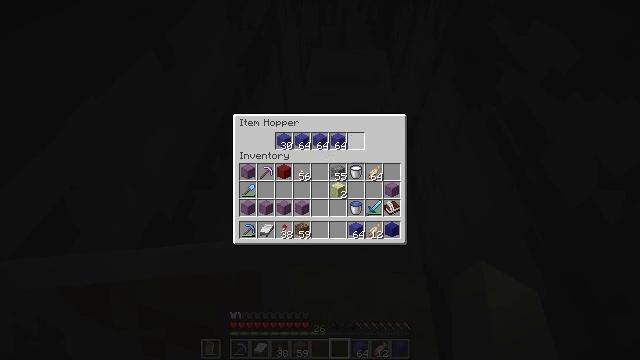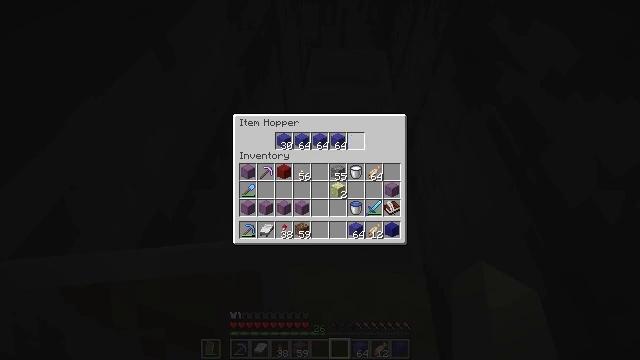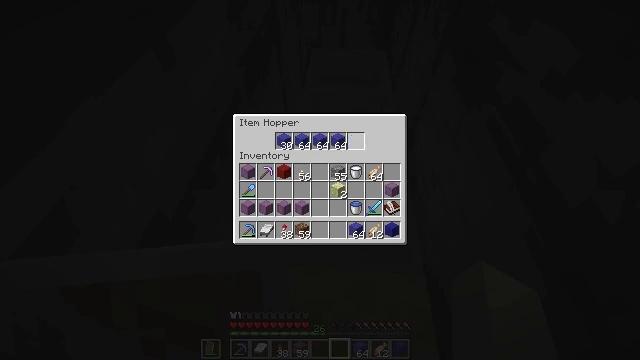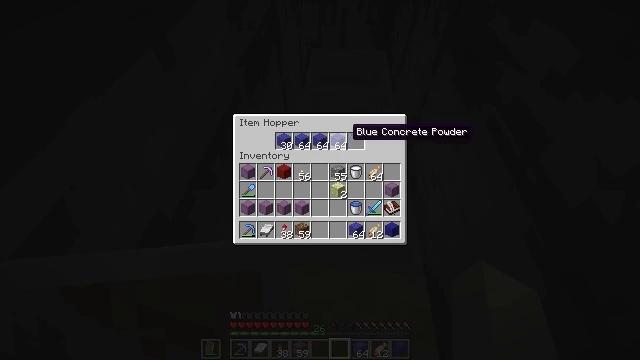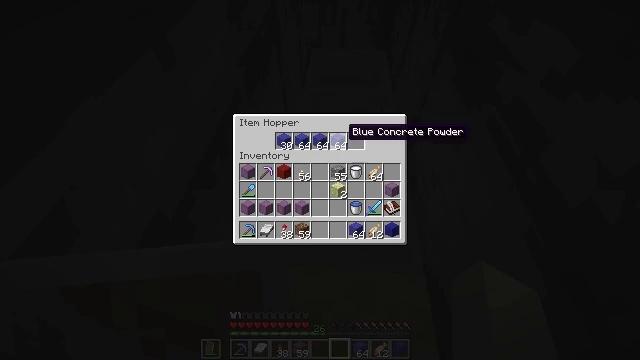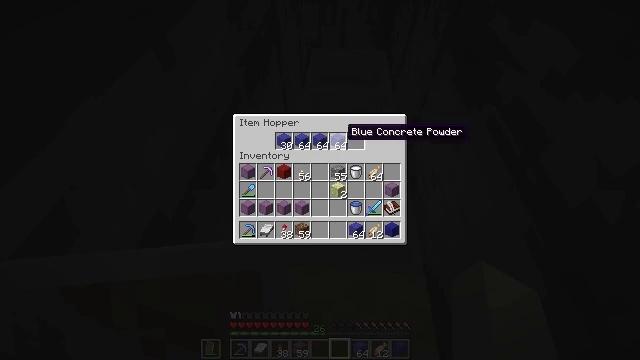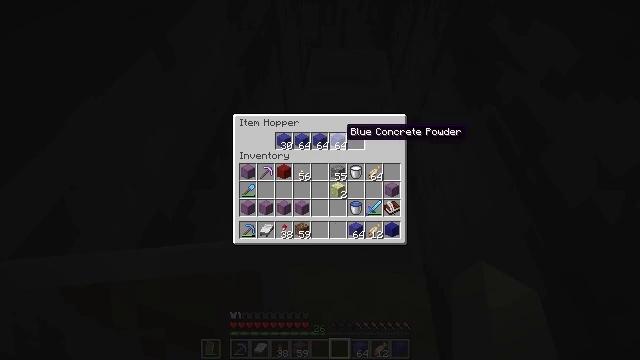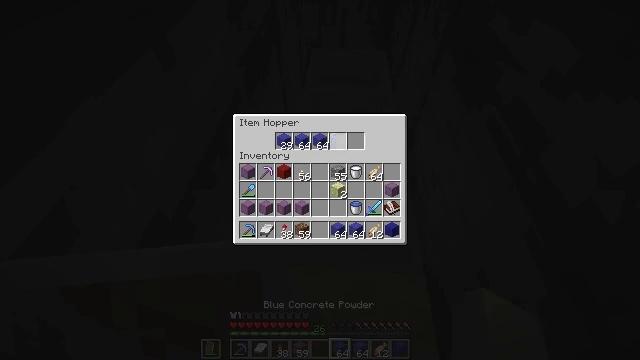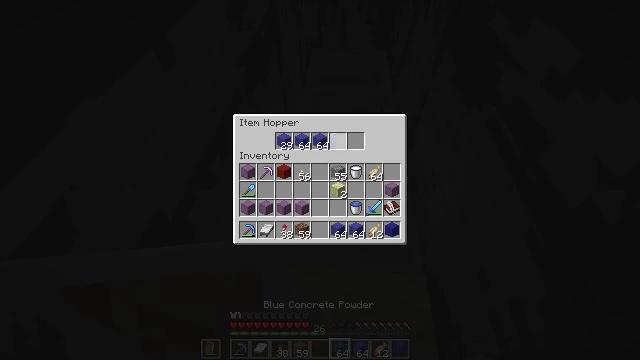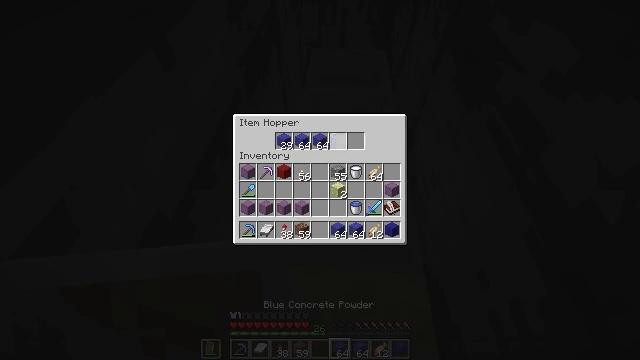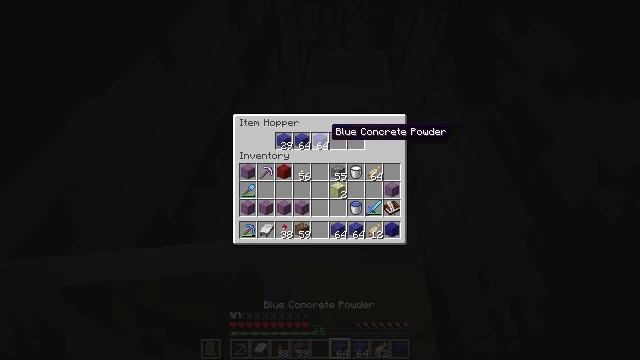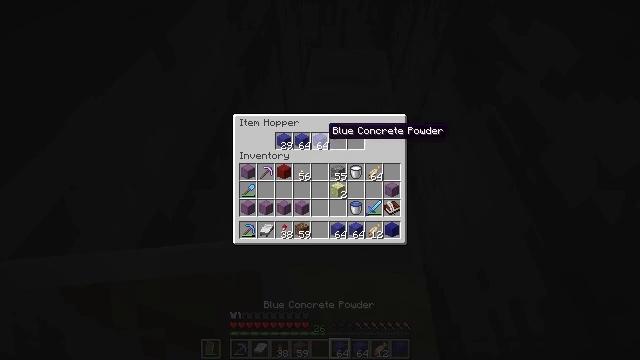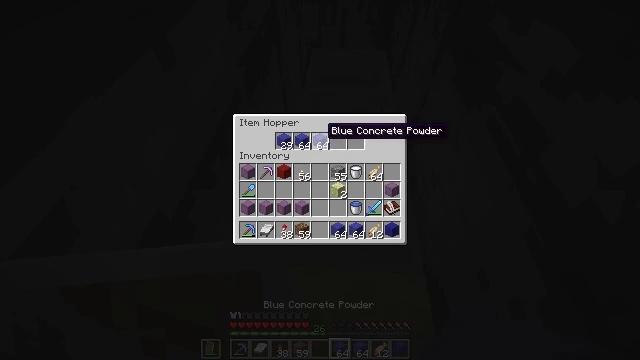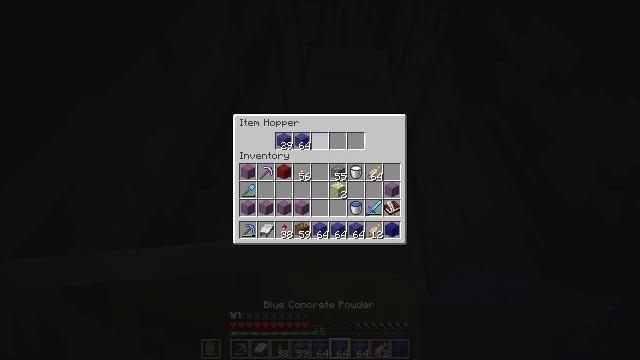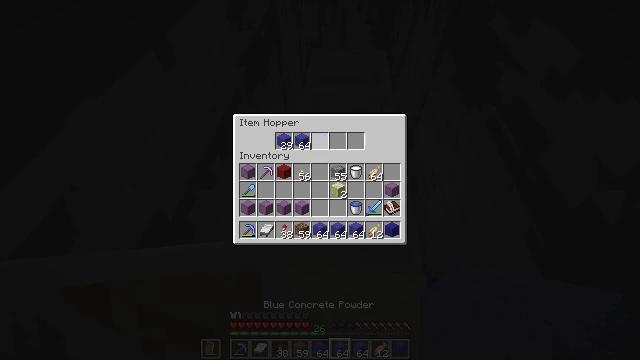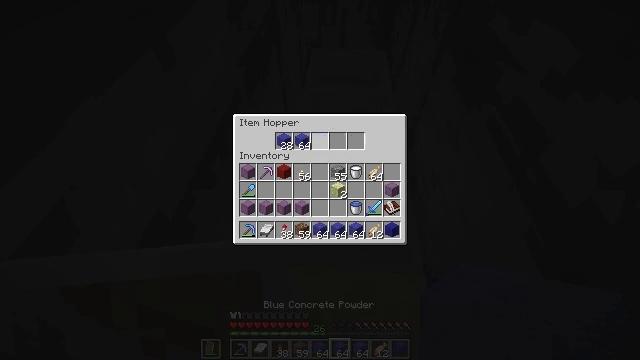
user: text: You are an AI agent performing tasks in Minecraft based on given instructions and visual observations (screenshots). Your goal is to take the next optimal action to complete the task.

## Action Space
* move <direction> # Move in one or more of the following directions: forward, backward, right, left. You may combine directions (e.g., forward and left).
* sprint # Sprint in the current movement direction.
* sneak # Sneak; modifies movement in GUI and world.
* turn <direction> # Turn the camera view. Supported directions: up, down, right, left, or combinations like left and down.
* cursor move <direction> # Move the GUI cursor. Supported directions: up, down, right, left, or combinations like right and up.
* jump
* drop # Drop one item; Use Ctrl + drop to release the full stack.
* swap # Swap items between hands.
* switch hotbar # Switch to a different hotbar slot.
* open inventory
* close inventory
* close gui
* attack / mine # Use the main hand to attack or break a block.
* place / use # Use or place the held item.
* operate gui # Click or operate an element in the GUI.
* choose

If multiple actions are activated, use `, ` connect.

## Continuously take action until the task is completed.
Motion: motion action
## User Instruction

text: Break the red concrete powder to collect it.
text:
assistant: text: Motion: sneak, choose
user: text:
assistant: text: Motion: sneak, choose
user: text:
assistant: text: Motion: sneak, cursor move left
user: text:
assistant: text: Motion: sneak
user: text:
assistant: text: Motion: sneak
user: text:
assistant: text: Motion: sneak
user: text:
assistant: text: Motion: sneak, choose
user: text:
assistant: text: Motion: sneak, choose
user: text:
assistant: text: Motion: sneak, cursor move left
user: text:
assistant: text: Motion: sneak
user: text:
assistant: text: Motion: sneak
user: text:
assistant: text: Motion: sneak
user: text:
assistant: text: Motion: sneak, choose
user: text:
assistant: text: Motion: sneak, choose
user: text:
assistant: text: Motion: sneak, choose
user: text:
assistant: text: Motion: sneak, cursor move left
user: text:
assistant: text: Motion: sneak
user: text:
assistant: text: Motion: sneak
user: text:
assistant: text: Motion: sneak
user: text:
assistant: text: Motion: sneak, choose
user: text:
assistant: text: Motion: sneak, choose
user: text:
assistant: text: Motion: sneak, choose
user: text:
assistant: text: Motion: sneak
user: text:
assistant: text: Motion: sneak
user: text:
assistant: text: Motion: sneak
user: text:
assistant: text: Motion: sneak
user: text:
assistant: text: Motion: sneak, choose
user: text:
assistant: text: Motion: sneak, choose
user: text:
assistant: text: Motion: sneak, choose
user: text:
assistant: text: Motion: sneak